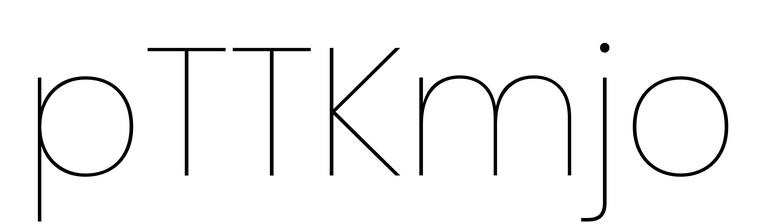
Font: Poppins-Thin